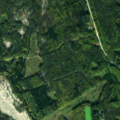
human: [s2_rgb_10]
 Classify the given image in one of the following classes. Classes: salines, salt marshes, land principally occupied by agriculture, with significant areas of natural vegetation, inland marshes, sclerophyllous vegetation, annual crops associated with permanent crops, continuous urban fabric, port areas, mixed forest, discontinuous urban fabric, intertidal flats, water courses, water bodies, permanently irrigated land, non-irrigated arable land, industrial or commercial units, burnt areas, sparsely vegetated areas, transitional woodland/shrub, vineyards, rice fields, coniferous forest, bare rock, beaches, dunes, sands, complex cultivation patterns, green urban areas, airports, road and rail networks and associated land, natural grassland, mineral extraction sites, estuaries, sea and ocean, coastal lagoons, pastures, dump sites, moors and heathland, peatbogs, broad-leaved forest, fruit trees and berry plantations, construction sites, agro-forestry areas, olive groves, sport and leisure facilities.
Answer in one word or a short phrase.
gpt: coniferous forest, mixed forest, transitional woodland/shrub